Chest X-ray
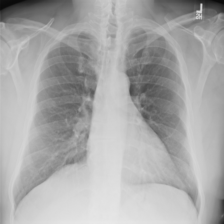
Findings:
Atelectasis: negative
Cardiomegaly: negative
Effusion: negative
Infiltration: negative
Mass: negative
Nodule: negative
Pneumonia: negative
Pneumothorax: negative
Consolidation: negative
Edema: negative
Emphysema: negative
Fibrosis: negative
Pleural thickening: negative
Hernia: negative